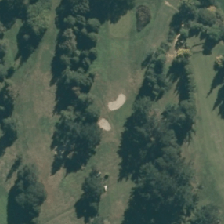
Land cover: urban_parkland